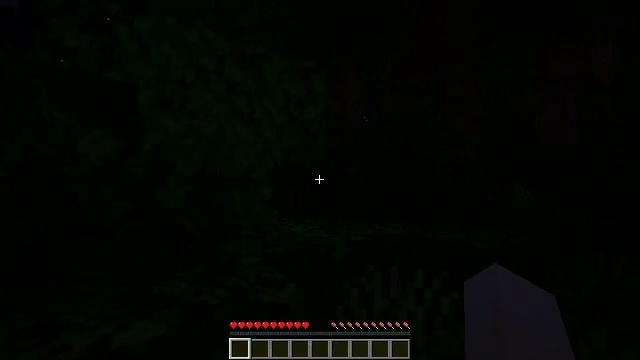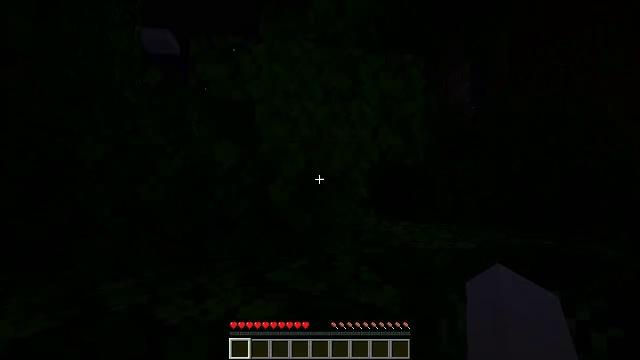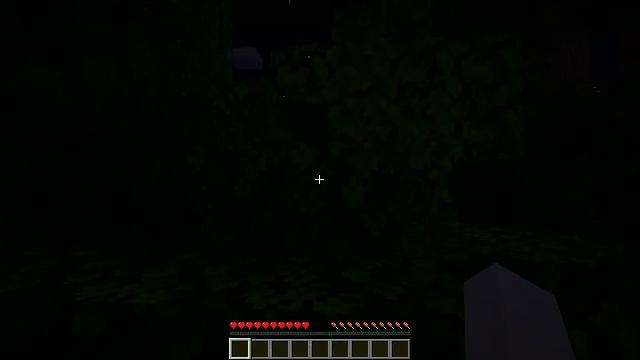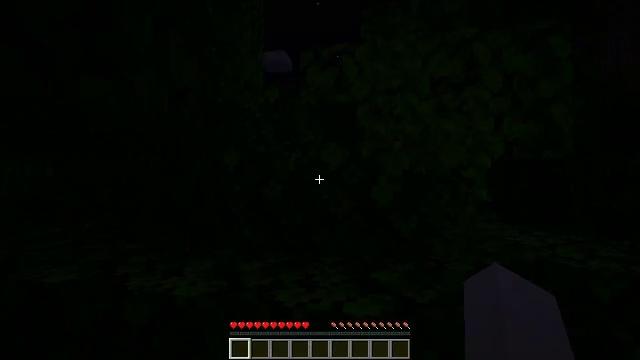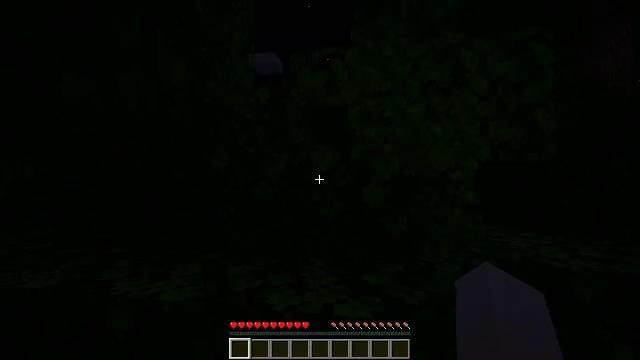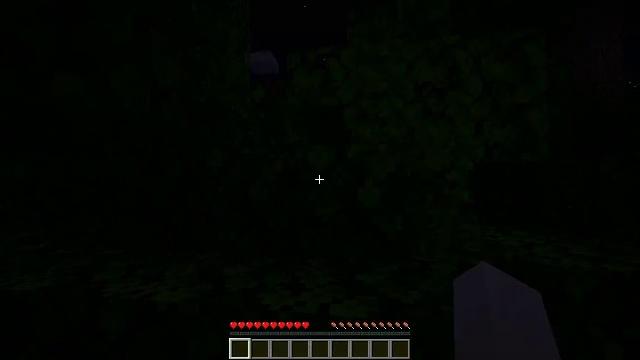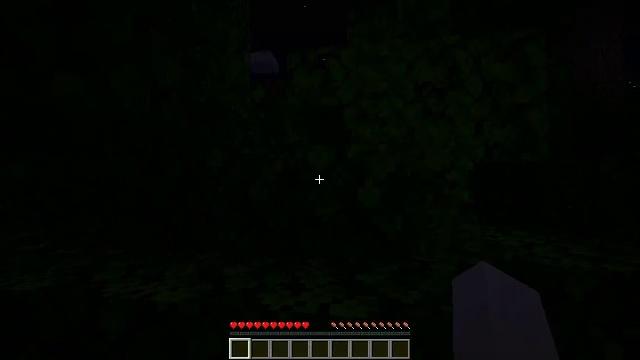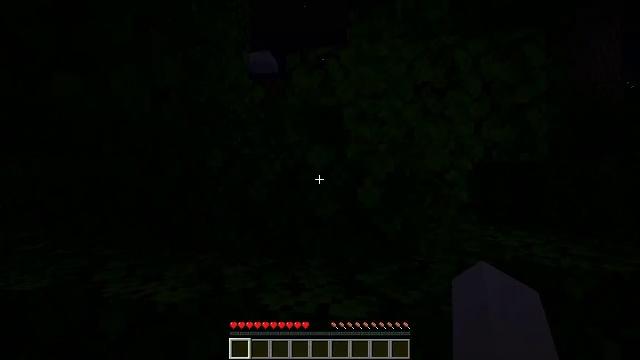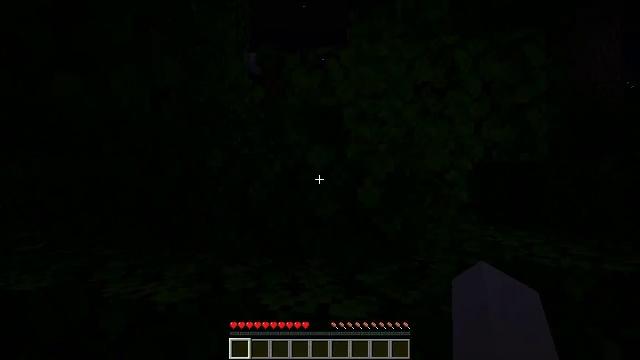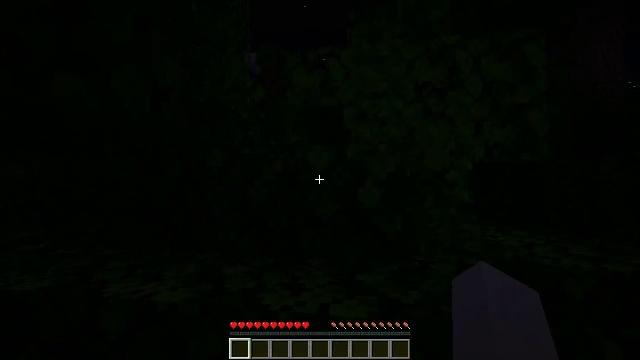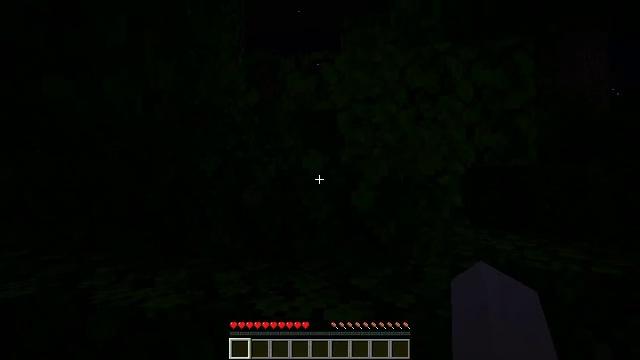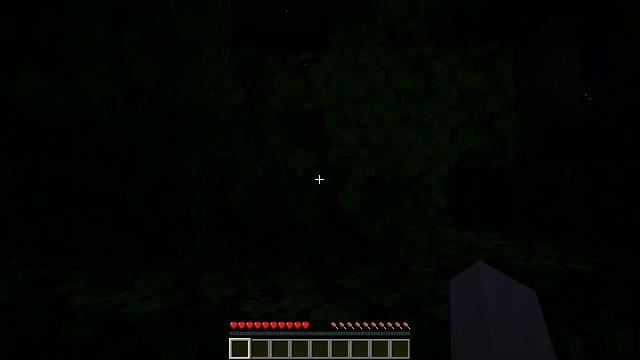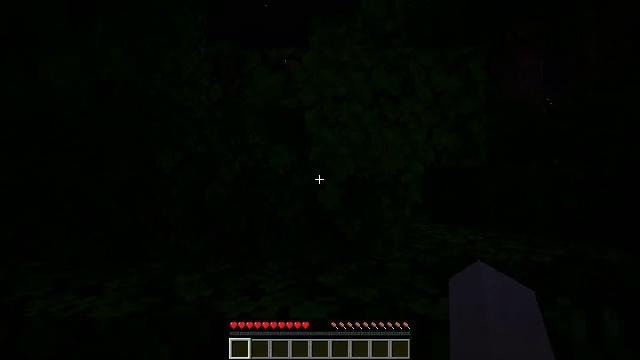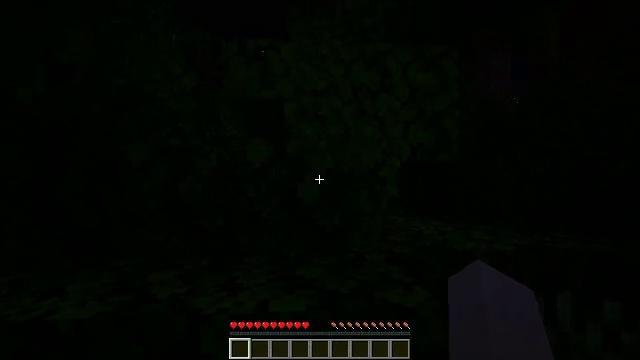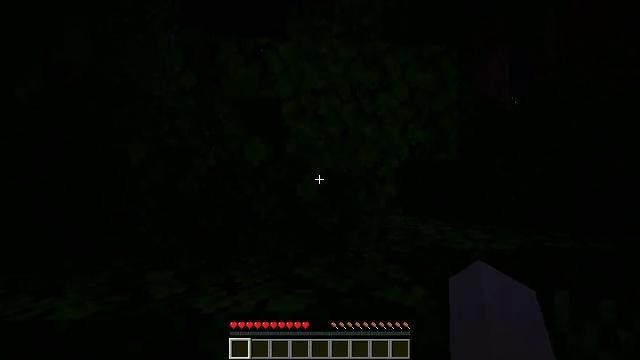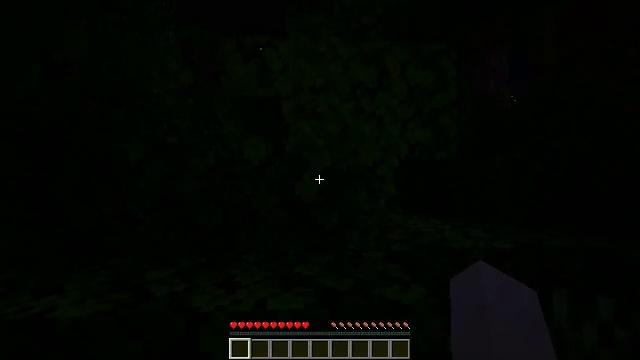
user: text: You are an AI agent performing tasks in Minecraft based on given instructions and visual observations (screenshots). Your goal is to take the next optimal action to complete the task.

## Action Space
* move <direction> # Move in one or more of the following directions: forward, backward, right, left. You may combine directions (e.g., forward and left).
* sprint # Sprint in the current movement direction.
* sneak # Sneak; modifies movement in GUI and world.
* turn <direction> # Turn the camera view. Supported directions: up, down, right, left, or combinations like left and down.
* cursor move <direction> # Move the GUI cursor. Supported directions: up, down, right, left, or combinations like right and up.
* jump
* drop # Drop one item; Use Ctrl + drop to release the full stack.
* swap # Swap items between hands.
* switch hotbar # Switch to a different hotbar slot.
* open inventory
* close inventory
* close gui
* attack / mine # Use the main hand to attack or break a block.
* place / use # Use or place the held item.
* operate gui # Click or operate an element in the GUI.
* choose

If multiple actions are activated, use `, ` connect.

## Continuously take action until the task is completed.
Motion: motion action
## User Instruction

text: Break the bamboo stalk.
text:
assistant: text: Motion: turn left
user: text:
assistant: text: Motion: turn left
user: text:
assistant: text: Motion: turn left
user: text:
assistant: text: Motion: turn right
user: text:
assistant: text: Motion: no_op
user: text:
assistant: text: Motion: no_op
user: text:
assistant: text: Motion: no_op
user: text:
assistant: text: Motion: no_op
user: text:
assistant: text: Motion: no_op
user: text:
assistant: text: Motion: turn right
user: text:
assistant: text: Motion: turn right
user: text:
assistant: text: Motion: turn right
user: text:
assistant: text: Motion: turn right and down
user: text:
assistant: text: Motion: no_op
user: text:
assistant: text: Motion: no_op
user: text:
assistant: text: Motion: turn down
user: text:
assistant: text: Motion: turn right and down
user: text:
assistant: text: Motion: turn right and down
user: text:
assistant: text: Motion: turn right and down
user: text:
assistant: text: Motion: no_op
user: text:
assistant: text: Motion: turn left and down
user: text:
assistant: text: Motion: turn left and down
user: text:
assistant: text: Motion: turn left and down
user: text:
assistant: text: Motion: turn left and down
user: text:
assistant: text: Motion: turn left and down
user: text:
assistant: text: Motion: turn left and down
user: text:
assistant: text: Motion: turn left
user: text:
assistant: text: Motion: turn left
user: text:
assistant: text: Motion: no_op
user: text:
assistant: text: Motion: turn right